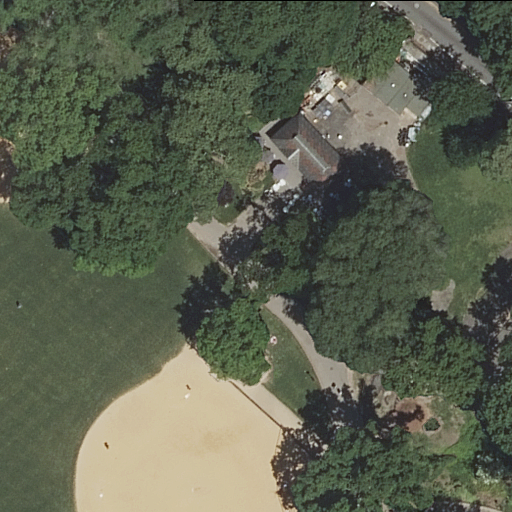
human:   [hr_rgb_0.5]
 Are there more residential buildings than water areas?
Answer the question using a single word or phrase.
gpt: yes

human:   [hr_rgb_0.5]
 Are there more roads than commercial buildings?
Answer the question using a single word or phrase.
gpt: yes

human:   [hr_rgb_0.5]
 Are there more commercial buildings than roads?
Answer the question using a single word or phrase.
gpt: no

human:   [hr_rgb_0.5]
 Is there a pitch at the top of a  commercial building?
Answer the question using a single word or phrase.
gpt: no

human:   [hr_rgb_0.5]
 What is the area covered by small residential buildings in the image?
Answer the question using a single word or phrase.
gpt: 0m2

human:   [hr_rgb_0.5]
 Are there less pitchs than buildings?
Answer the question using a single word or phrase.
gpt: no

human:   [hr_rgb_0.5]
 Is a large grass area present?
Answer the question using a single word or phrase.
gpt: yes

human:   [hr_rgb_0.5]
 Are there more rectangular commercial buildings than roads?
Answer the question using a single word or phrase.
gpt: no

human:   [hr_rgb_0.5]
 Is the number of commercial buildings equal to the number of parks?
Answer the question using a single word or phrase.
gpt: no

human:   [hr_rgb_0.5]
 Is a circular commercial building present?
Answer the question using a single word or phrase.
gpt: no

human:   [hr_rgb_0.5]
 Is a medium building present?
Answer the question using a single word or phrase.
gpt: yes

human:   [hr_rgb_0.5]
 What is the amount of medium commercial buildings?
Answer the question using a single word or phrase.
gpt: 0

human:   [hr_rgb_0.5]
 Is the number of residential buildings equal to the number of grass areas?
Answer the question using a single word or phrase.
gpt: yes

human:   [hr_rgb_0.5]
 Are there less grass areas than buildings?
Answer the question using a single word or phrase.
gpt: no

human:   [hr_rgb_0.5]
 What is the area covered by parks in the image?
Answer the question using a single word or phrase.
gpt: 10625m2

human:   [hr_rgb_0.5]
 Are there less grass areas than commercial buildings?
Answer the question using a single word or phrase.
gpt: no

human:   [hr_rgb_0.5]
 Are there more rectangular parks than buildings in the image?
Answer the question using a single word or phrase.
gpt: no

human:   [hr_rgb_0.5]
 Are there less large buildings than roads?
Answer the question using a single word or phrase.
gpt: yes

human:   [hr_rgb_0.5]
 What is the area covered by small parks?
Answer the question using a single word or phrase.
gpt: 0m2

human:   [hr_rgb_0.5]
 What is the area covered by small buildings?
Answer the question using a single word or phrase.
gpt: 0m2

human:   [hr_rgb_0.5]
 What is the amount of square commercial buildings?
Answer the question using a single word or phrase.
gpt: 0

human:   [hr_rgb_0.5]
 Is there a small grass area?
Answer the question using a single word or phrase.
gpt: no

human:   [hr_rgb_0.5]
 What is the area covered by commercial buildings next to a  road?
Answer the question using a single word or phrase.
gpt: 0m2

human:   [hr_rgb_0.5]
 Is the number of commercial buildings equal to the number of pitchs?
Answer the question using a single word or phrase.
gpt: no

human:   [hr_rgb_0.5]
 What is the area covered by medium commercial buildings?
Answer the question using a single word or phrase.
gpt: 0m2

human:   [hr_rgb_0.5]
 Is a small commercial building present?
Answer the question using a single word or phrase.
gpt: no

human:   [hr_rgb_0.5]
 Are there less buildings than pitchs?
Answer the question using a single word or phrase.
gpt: yes

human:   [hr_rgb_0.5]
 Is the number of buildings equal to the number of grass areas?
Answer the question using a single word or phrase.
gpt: yes

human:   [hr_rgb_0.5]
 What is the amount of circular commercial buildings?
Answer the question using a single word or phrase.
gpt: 0

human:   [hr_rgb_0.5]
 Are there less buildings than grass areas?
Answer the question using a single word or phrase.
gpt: no

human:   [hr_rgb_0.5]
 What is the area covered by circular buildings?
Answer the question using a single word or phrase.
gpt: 0m2

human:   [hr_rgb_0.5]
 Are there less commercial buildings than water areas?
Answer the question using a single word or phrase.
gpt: no

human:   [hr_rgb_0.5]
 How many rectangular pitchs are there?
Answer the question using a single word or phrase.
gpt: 0

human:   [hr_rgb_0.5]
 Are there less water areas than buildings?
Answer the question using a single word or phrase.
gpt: yes

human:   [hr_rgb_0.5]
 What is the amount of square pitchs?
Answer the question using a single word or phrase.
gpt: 0

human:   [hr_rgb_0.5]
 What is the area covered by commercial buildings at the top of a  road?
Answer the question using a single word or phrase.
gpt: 0m2

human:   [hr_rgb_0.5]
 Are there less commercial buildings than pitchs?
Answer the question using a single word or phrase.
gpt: yes